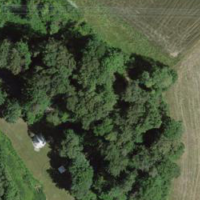
EUNIS habitat code: 41
Species observed at this site:
Stellaria graminea